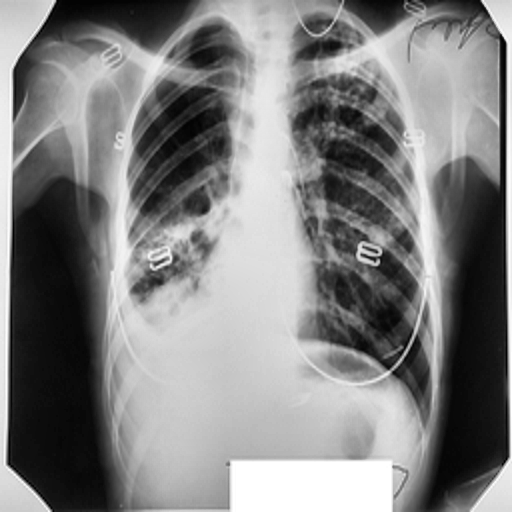
Finding: TUBERCULOSIS